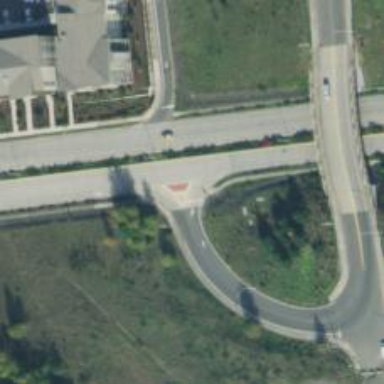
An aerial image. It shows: Secondary link road.